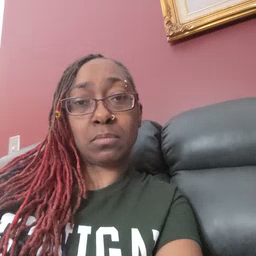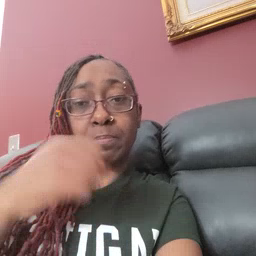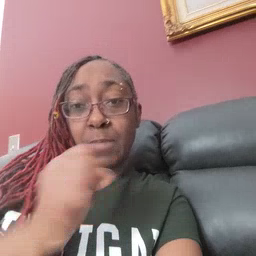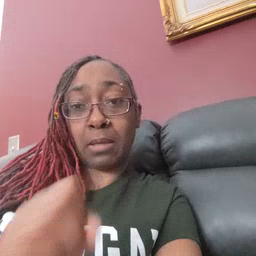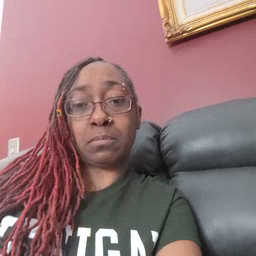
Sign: make